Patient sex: M
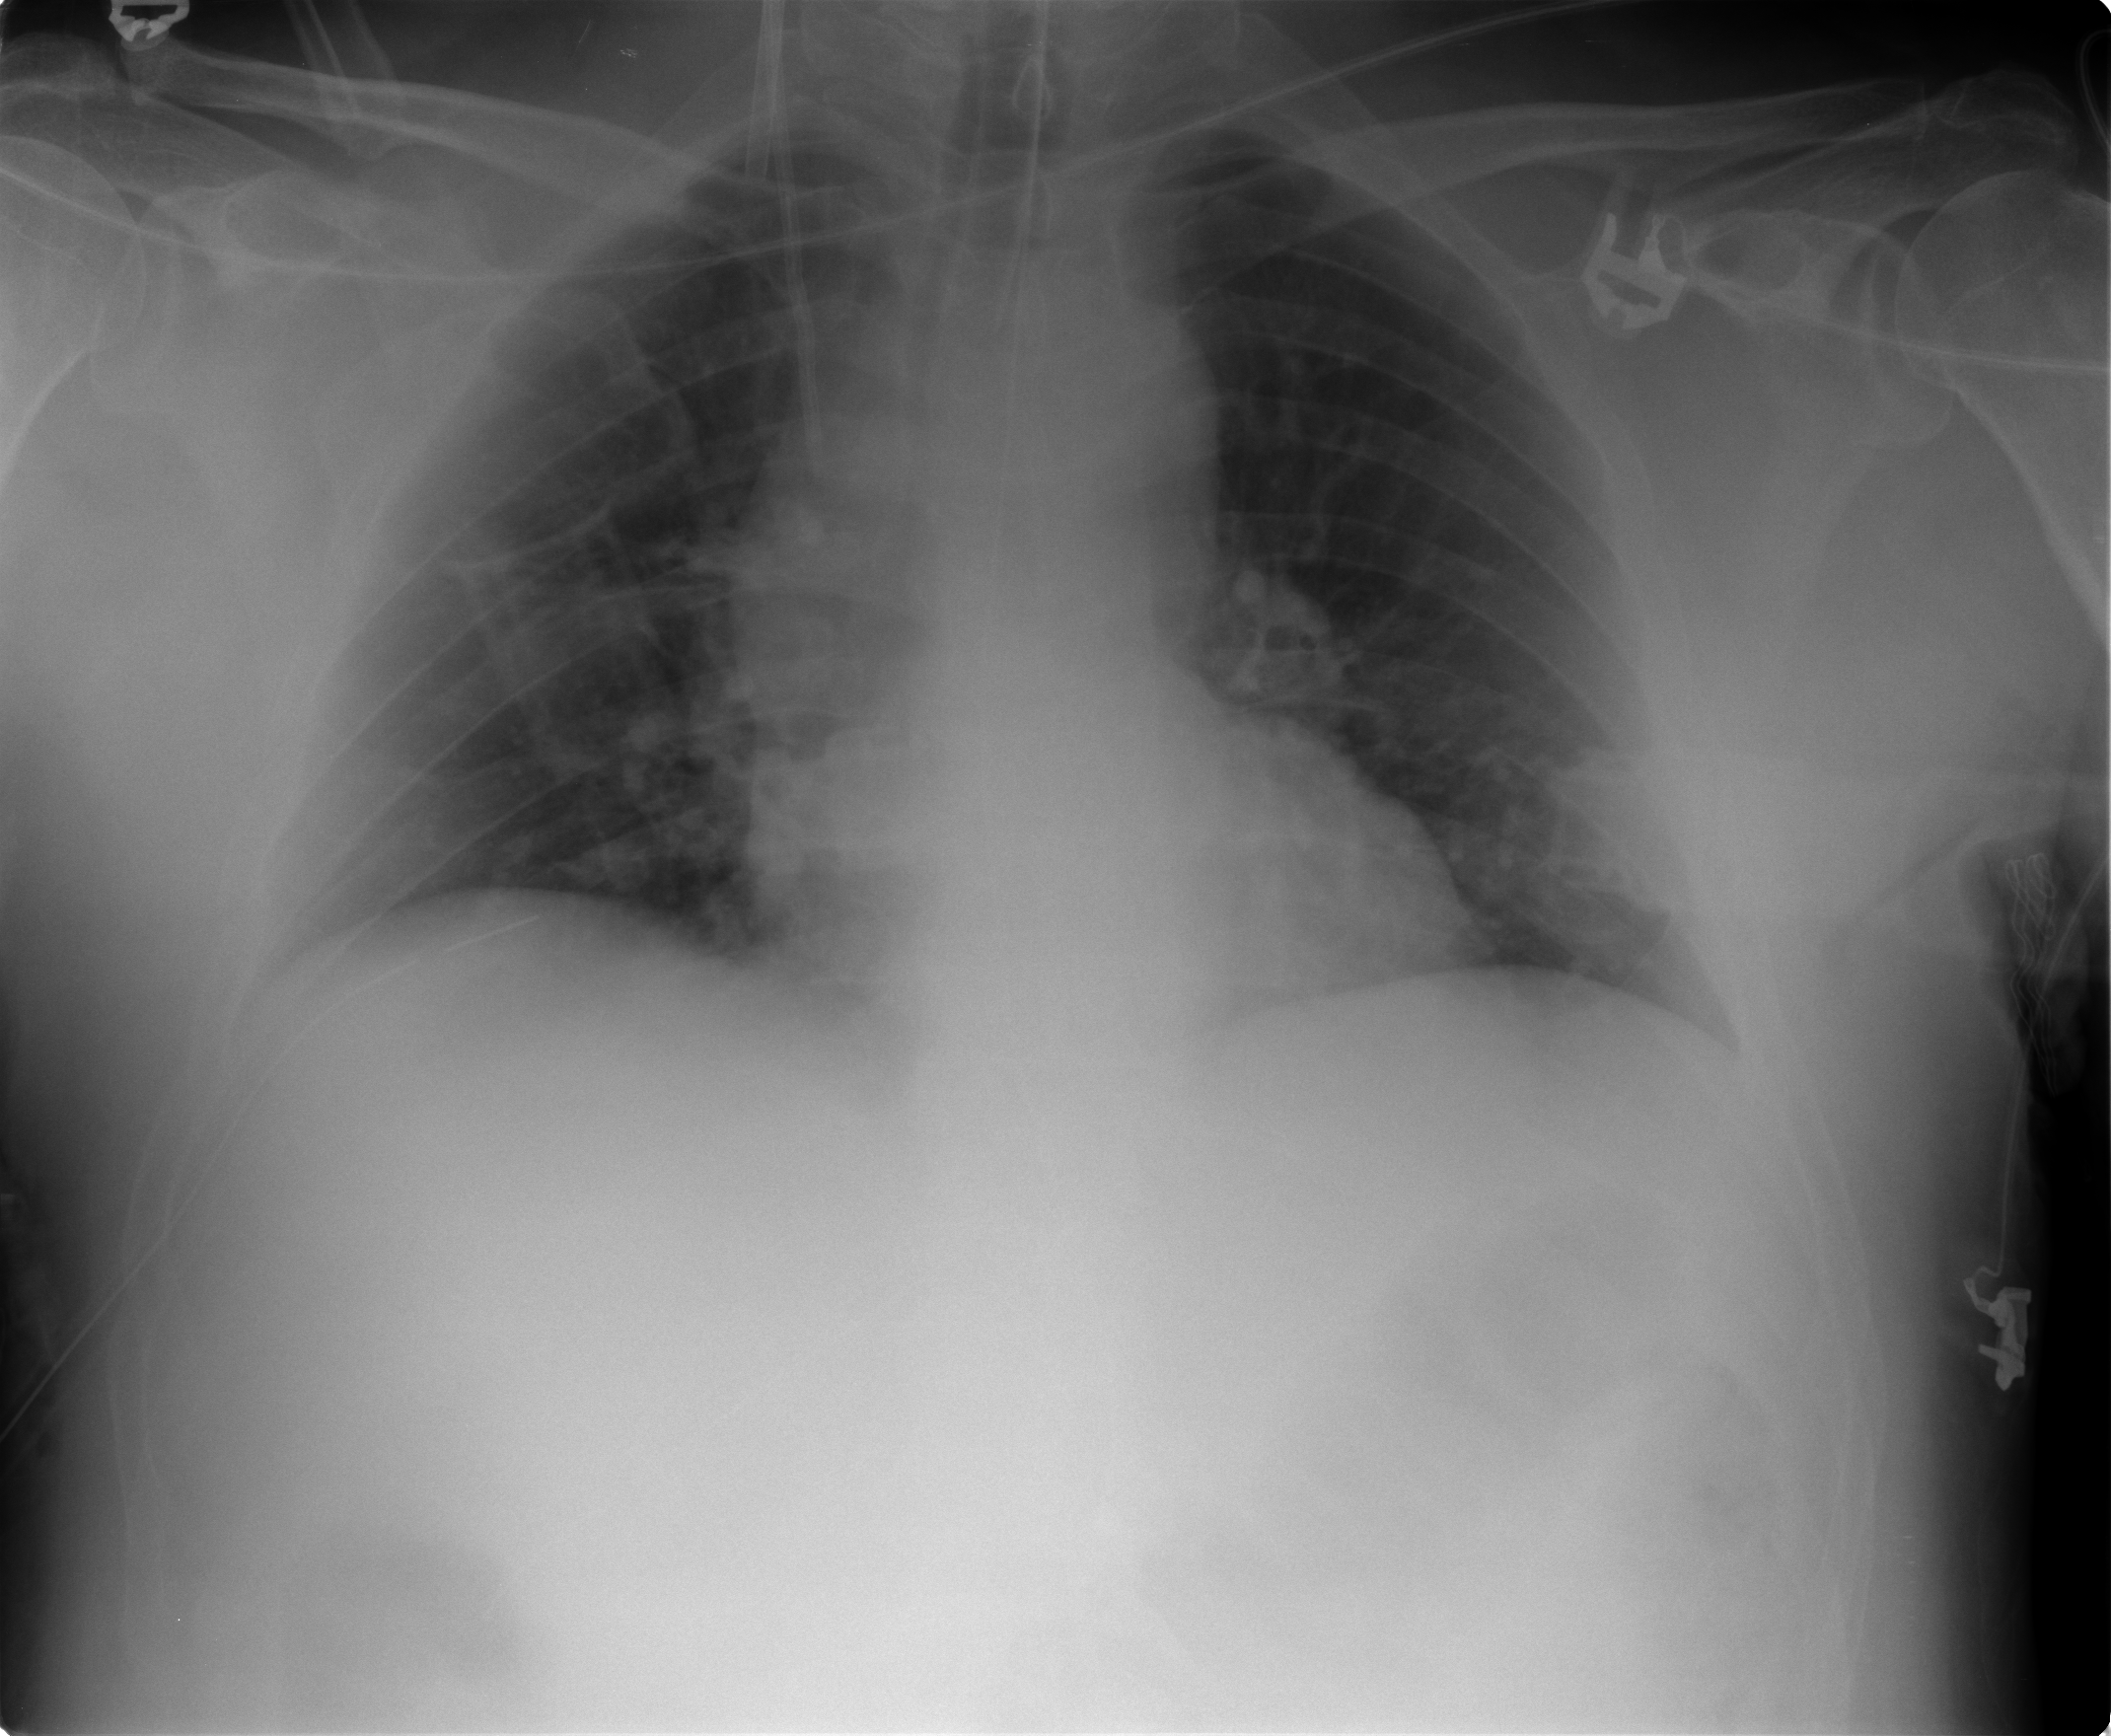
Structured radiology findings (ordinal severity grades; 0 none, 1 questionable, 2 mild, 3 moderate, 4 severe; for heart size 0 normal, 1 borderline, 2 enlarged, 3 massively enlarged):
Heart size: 0
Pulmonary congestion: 2
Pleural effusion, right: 0
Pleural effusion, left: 0
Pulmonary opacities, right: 2
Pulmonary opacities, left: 2
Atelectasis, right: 0
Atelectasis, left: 0